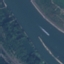
Land use / land cover class: River